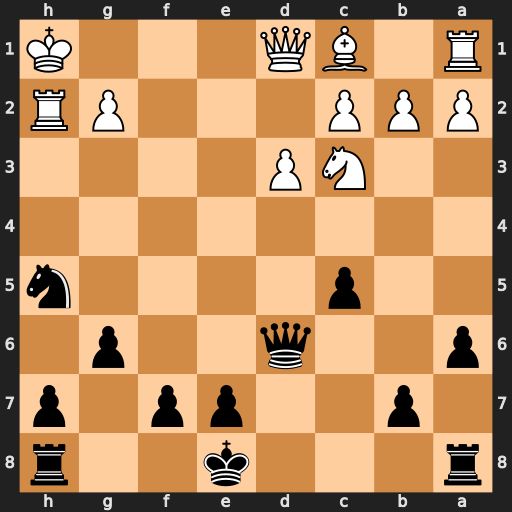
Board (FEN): r3k2r/1p2pp1p/p2q2p1/2p4n/8/2NP4/PPP3PR/R1BQ3K
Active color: b
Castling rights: kq
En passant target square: -
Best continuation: Ng3+ Kg1 Qd4+ Be3 Qxe3#